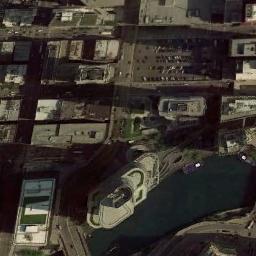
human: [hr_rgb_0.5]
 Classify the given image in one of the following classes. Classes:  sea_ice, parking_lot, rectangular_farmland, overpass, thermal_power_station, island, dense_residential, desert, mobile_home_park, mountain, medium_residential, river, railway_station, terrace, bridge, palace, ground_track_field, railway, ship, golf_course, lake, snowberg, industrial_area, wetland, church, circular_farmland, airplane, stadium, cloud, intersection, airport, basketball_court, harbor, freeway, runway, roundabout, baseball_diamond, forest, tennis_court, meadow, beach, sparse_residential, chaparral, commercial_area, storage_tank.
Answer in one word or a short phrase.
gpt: commercial_area